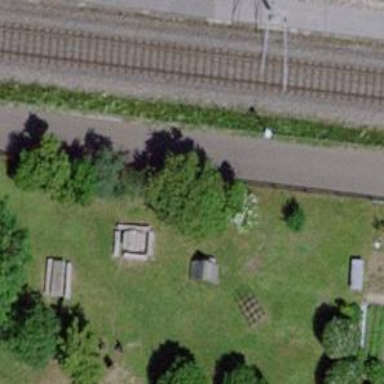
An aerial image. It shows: Picnic table located in leisure land area.